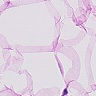
Metastatic tissue present: no